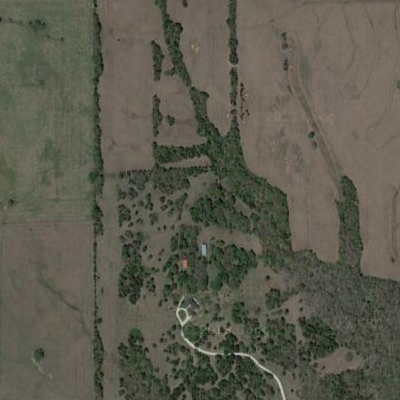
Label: Grass